Question: I have created an Amazon Alexa Skill and I have also added ask-cli support to it. When I was trying to deploy it using ask-cli an error came i.e.
'/bin/sh: 1: hooks/pre_deploy_hook.sh: Permission denied [Error]: Hook Scripts failed'
Then, I opened and run the following command:
'Set-ExecutionPolicy Unrestricted'
After that I successfully deployed the skill from my system. Then I uploaded my project at gitlab and want to deploy it from gitlab CI/CD whenever a commit occurs in master branch. But it's showing the same error. Then, I changed my file for just changing the policy and not deploying the skill. Then again an error occurred.

Now, I want to deploy my skill throught gitlab ci/cd whenever a commit occurs in master branch and for that I need to set Exection Policy to Unrestricted. Please tell me how can do that.
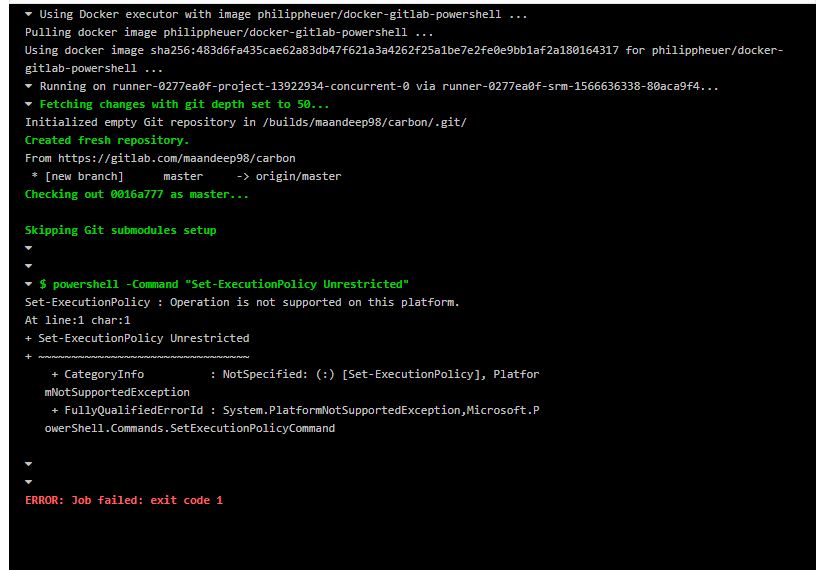
Answer: Note that the error message is '*.sh' (typically, a POSIX-like shell such as 'sh' or 'bash'), whereas 'Set-ExecutionPolicy''*.ps1' - and isn't supported on Unix-like platforms at all.
Specifically, 'Permission denied''hooks/pre_deploy_hook.sh' (doesn't have <URL>.
To make it executable (by anyone), run something like:
'''
chmod a+x .git/hooks/pre_deploy_hook.sh
'''
from your project folder.
---
'Bypass''Get-ExecutionPolicy''Unrestricted''Set-ExecutionPolicy''Operation is not supported on this platform'